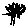
Label: tree